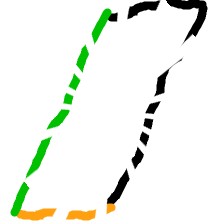
Shape: parallelogram